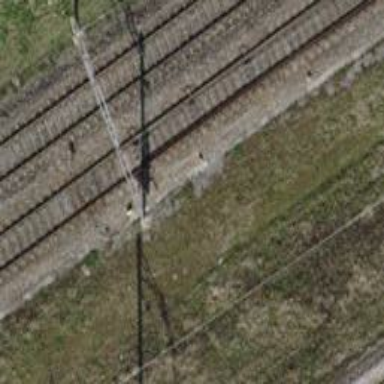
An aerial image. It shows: Railway switch.